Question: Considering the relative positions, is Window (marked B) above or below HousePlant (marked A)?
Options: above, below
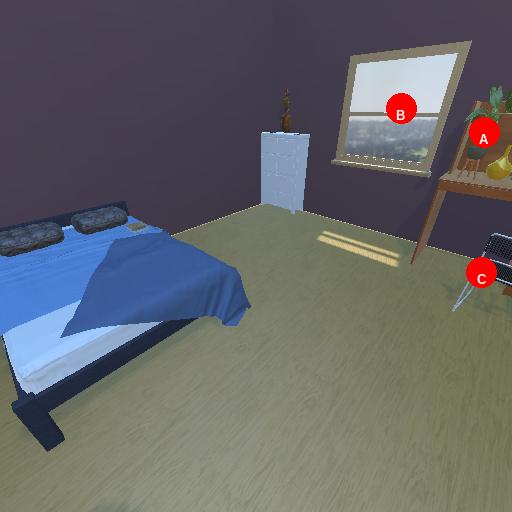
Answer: above